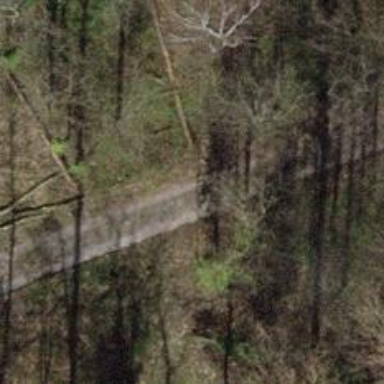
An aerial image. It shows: Asphalt track with grade1 tracktype.